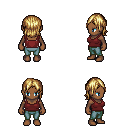
a pixel art fantasy rpg character, female body template, human, dark skin, maroon pirate shirt, teal pants, blonde long bangs hairstyle, four views (front, back, left, right), 2x2 character sprite sheet, small pixel art, hard edges, no anti-aliasing